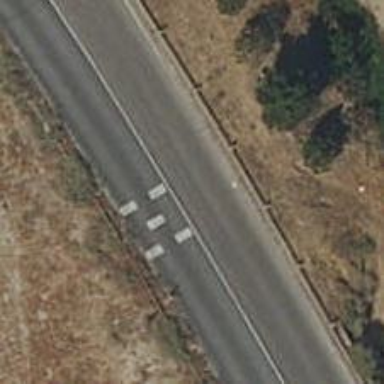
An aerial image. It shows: Rumble strip for traffic calming.